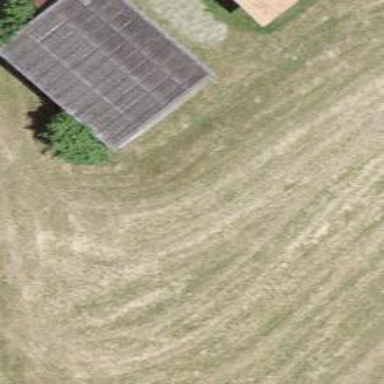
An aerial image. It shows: Barn.